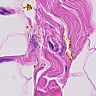
Metastatic tissue present: no